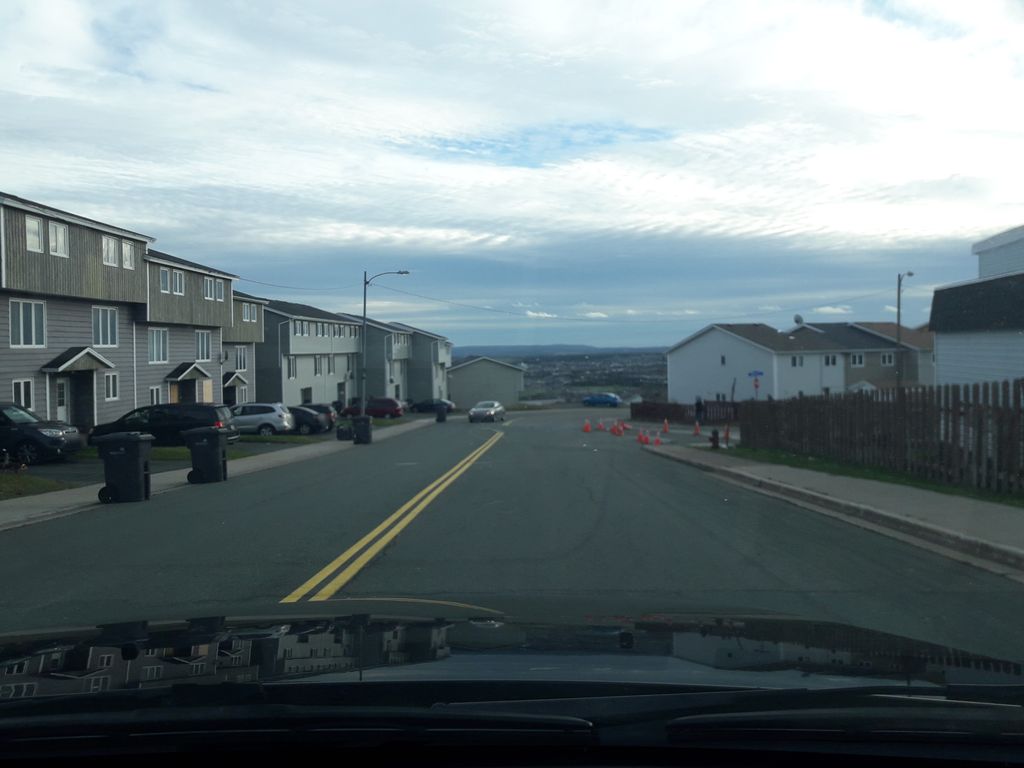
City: st_johns